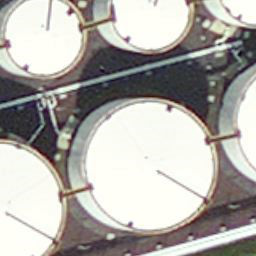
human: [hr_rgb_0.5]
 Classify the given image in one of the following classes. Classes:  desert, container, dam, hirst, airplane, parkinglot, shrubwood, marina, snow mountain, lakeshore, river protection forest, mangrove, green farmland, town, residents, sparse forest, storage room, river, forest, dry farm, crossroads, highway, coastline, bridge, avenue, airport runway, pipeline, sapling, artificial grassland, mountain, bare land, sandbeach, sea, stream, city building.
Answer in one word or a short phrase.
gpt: storage room